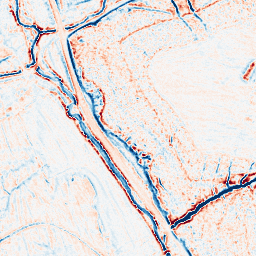
Category: edge_preserving
Decomposition family: bilateral
Decomposition parameters: d: 9
sigma_color: 100
sigma_space: 75
Upsampling method: cubic_catmull_rom
Upsampling parameters: scale: 2
Upsampling scale: 2